Question: I have one rest service deployed on Tomcat 7 and running. I can get the response data through browser, but when I tried it through jQuery it is showing an error. Please Check the snapshot.
'''
@Override
public void doFilter(ServletRequest req, ServletResponse res,
FilterChain chain) throws IOException, ServletException {
HttpServletRequest httpReq = (HttpServletRequest) req;
HttpServletResponse httpRes = (HttpServletResponse) res;
//System.out.println("Client Ip is : "+ SecurityFilter.getClientIpAddr(httpReq));
String domain = new URL(httpReq.getRequestURL().toString()).getHost();
//System.out.println("Domain is " + domain);
// referrer
String referrer = httpReq.getHeader("referer");
//System.out.println("Referral URL is -" + referrer);
// Security Key
String securityKey = httpReq.getParameter("secKey");
//System.out.println("Security Key Parameter " + securityKey);
// Origin
// No Origin header present means this is not a cross-domain request
String clientOrigin = httpReq.getHeader("Origin");
//System.out.println("Origin of the Request " + clientOrigin);
// CORS implementation
httpRes.addHeader("Access-Control-Allow-Origin", "*");
httpRes.addHeader("Access-Control-Allow-Methods", "GET, POST, OPTIONS");
// httpRes.addHeader("Access-Control-Allow-Origin", clientOrigin);
if ("OPTIONS".equalsIgnoreCase(httpReq.getMethod())) {
httpRes.addHeader("Access-Control-Allow-Credentials", "true");
}
ValidateClient vl = new ValidateClient();
String secKey = "fmg_seckey"; //"SEC_1";;
String clientUrl = "fmggroup.com";//"www.xyzclient1.com";
// if request is coming from third party. Referral will be null if all
// request is from same server.
if (referrer != null) {
clientUrl = referrer.split("/")[2];
secKey = securityKey;
}
//System.out.println("Security Key " + secKey);
//System.out.println("Domain Name for the client " + clientUrl);
if (vl.isValidClient(secKey, clientUrl)) {
// httpReq.getRequestDispatcher("/intellixservices/activetime").forward(httpReq,httpRes);
chain.doFilter(httpReq, httpRes);
} else {
httpRes.sendError(HttpServletResponse.SC_UNAUTHORIZED,"Not Authorised");
// httpReq.getRequestDispatcher("/intellixservices/exception").forward(httpReq,
// httpRes);
}
}
'''
in the resource class:
'''
// CORS implementation
private String corsHeaders;
private Response makeCORS(ResponseBuilder responseBuilder, String returnMethod) {
ResponseBuilder rb = responseBuilder.header("Access-Control-Allow-Origin", "*")
.header("Access-Control-Allow-Methods", "GET, POST, OPTIONS");
if (!"".equals(returnMethod)) {
rb.header("Access-Control-Allow-Headers", returnMethod);
}
return rb.build();
}
private Response makeCORS(ResponseBuilder responseBuilder) {
return makeCORS(responseBuilder, corsHeaders);
}
@OPTIONS
public Response getEmployee(@HeaderParam("Access-Control-Request-Headers") String request) {
corsHeaders = request;
return makeCORS(Response.ok(), request);
}
'''
and then returning
'''
Response response = Response.status(404).build();
if (mf != null) {
response = makeCORS(Response.status(200).entity(mf));
} else {
response = makeCORS(Response.status(500));
}
return response;
'''
I am unable to resolve it. Please suggest.

This is my jQuery Call :-
'''
<html>
<head>
<meta http-equiv="Content-Type" content="text/html; charset=ISO-8859-1">
<script type="text/javascript"
src="http://ajax.googleapis.com/ajax/libs/jquery/1.9.1/jquery.min.js"></script>
<script type="application/javascript">
(function($) {
var url = 'http://localhost:8888/IntellixWebApi/intellixservices/dnareport/MTk3MC0wOS0wNFQwNjowNTowMA==/NDEuNTU4MTUyNSA=/LTczLjA1MTQ5NjYg/QW1lcmljYS9OZXdfWW9yaw==/MTpBOjB8QToxOjF8MToxOjE=/json';
$.ajax({
type: 'GET',
url: url,
async: true,
contentType: 'application/json',
success: function(response) {
alert("success");
},
error: function(xhr) {
alert('Error! Status = ' + xhr.status + " Message = " + xhr.statusText);
}
});
})(jQuery);
</script>
</head>
<body>
<!-- we will add our HTML content here -->
</body>
</html>
'''
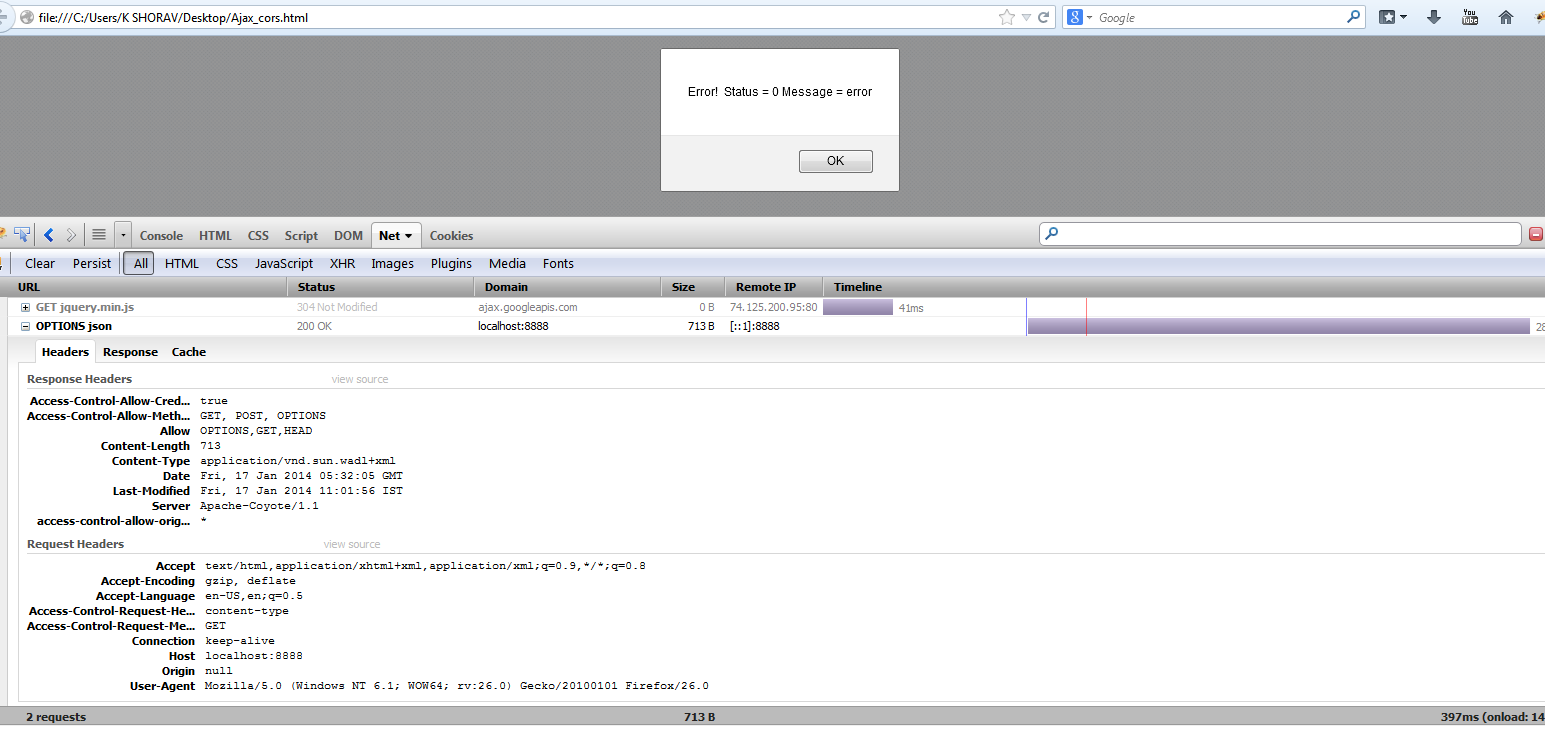
Answer: Any way I resolved the issue after a lot of googling. I added CORS filter and java utility jar filter and some configuration changes in the web.xml. These links are very helpful
<URL>
<URL>
Thanks you all for this great help.